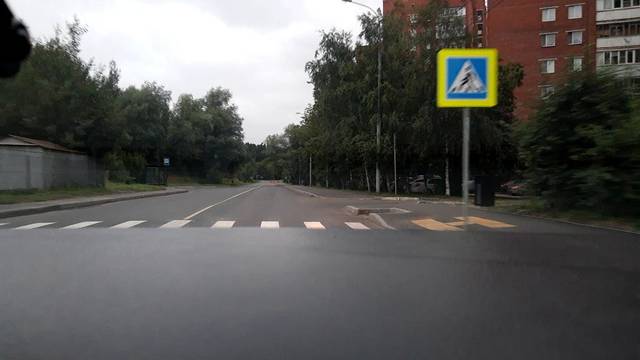
Region: Russia
Coordinates: 55.682, 37.281